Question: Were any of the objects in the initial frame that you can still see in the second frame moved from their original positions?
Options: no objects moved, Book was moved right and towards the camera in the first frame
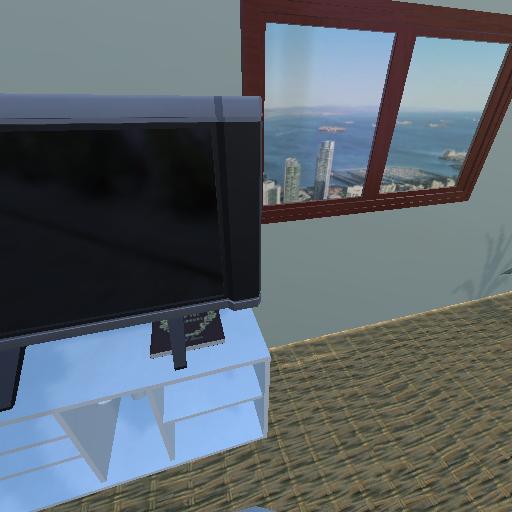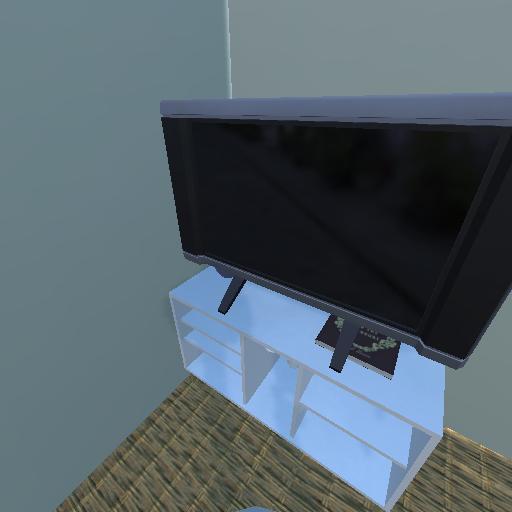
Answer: no objects moved